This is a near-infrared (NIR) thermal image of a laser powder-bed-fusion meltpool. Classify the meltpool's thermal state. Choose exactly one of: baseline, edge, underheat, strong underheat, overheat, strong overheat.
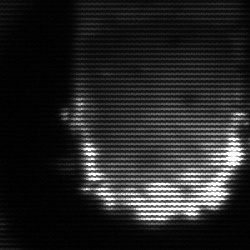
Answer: baseline